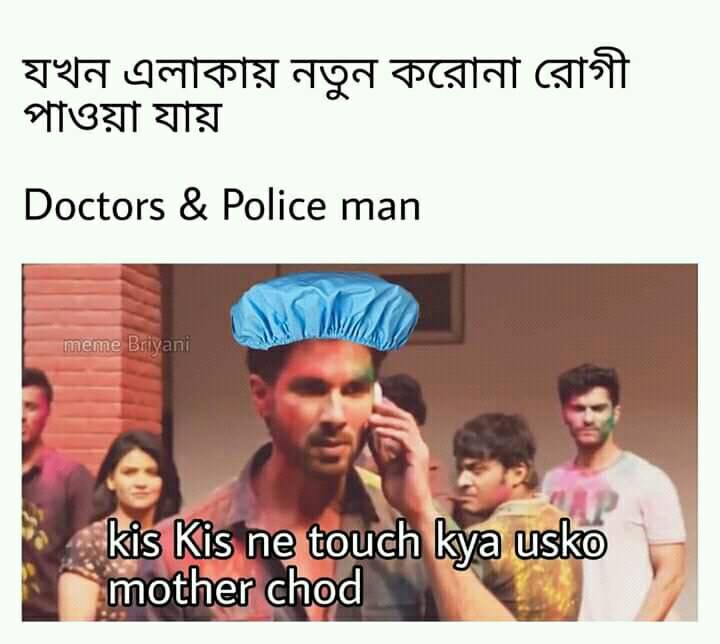
Caption: যখন এলাকায় নতুন করোনা রোগী  পাওয়া যায়  Doctors & Police man     kis kis ne touch kya usko mother chod
Label: hate